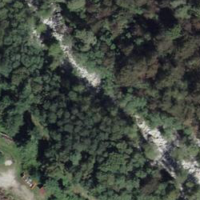
EUNIS habitat code: 41
Species observed at this site:
Mercurialis perennis